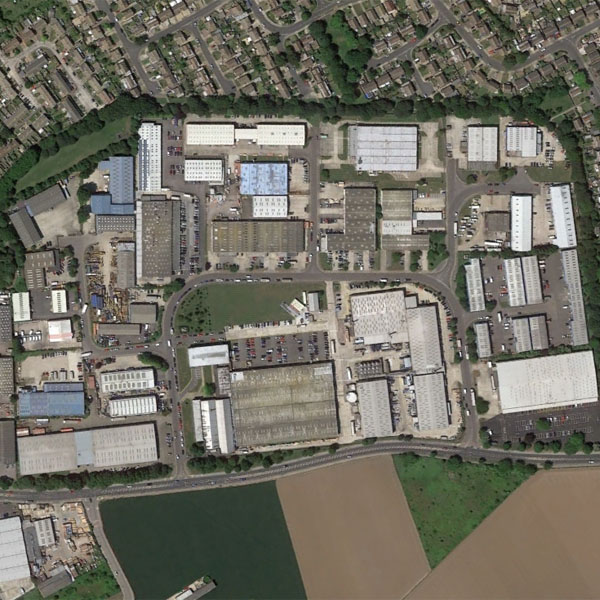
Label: Industrial